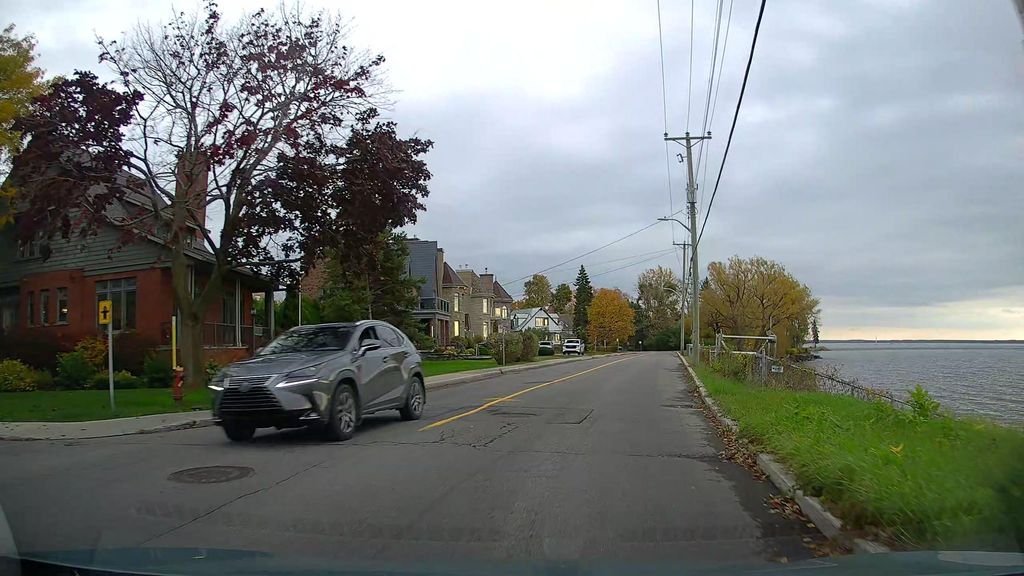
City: montreal